Question: I'm trying to fill a portion of a circle with a colour. For example, having a circle with 2/3 red and 1/3 empty.
The Raphael JS documentation doesn't help much. What is the best way to approach this?
Some examples can be seen at below picture:

'''
var paper = new Raphael(document.getElementById('shape_container'), 400, 100);
var circle = paper.circle(50, 50, 30);
circle.attr (
{
fill: '#F00'
}
);
'''
With the code above, I can draw a circle with full of red..
I could not find any way for how to fill 2/3 red..
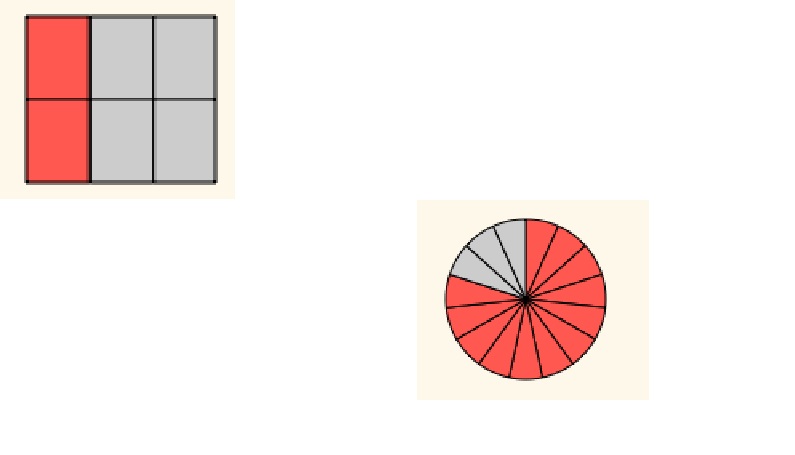
Answer: Welcome, Alperen. I believe what you actually want is an arc path rather than a circle. Take a look at this:
'''
function arcpath( canvas, x, y, r, ratio )
{
if ( ratio >= 1.0 ) return canvas.circle( x, y, r );
var degrees = 360 * ratio; // we use this to determine whether to use the large-sweep-flag or not
var radians = ( Math.PI * 2 * ratio ) - Math.PI / 2; // this is actually the angle of the terminal point on the circle's circumference -- up is Math.PI / 2, so we need to subtract that out.
var pathparts =
[
"M" + x + "," + y,
"v" + ( 0 - r ),
"A" + r + "," + r + " " + degrees + " " + ( degrees >= 180 ? "1" : "0" ) + " 1 " + ( x + ( r * Math.cos( radians ) ) ) + "," + ( y + ( r * Math.sin( radians ) ) ),
"z"
];
return canvas.path( pathparts );
}
var partial_circle = arcpath( canvas, 250, 350, 100, 0.75 ).attr( { fill: mapit_red, stroke: mapit_black } );
'''
The geometry in the arcpath function is reasonably straightforward (though I had to look up the reference for <URL>. I'm sure this could be optimized substantially, but it's a functional first step.